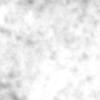
Label: no_change